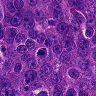
Metastatic tissue present: yes